Interaction volume radius: 10 \u00c5
Interaction volume height: 15 \u00c5
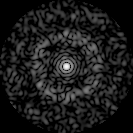
Disorder parameter: 0.8369